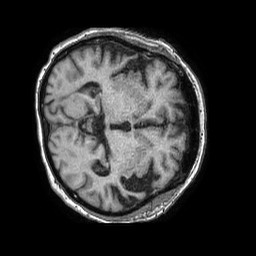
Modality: T1w
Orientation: axial
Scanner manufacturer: philips
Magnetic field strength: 1.5 T
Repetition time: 0.007548 s
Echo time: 0.003439 s